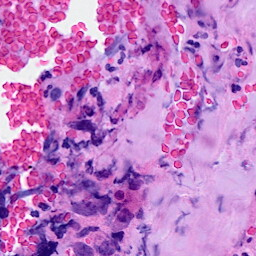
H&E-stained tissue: Breast